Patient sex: M
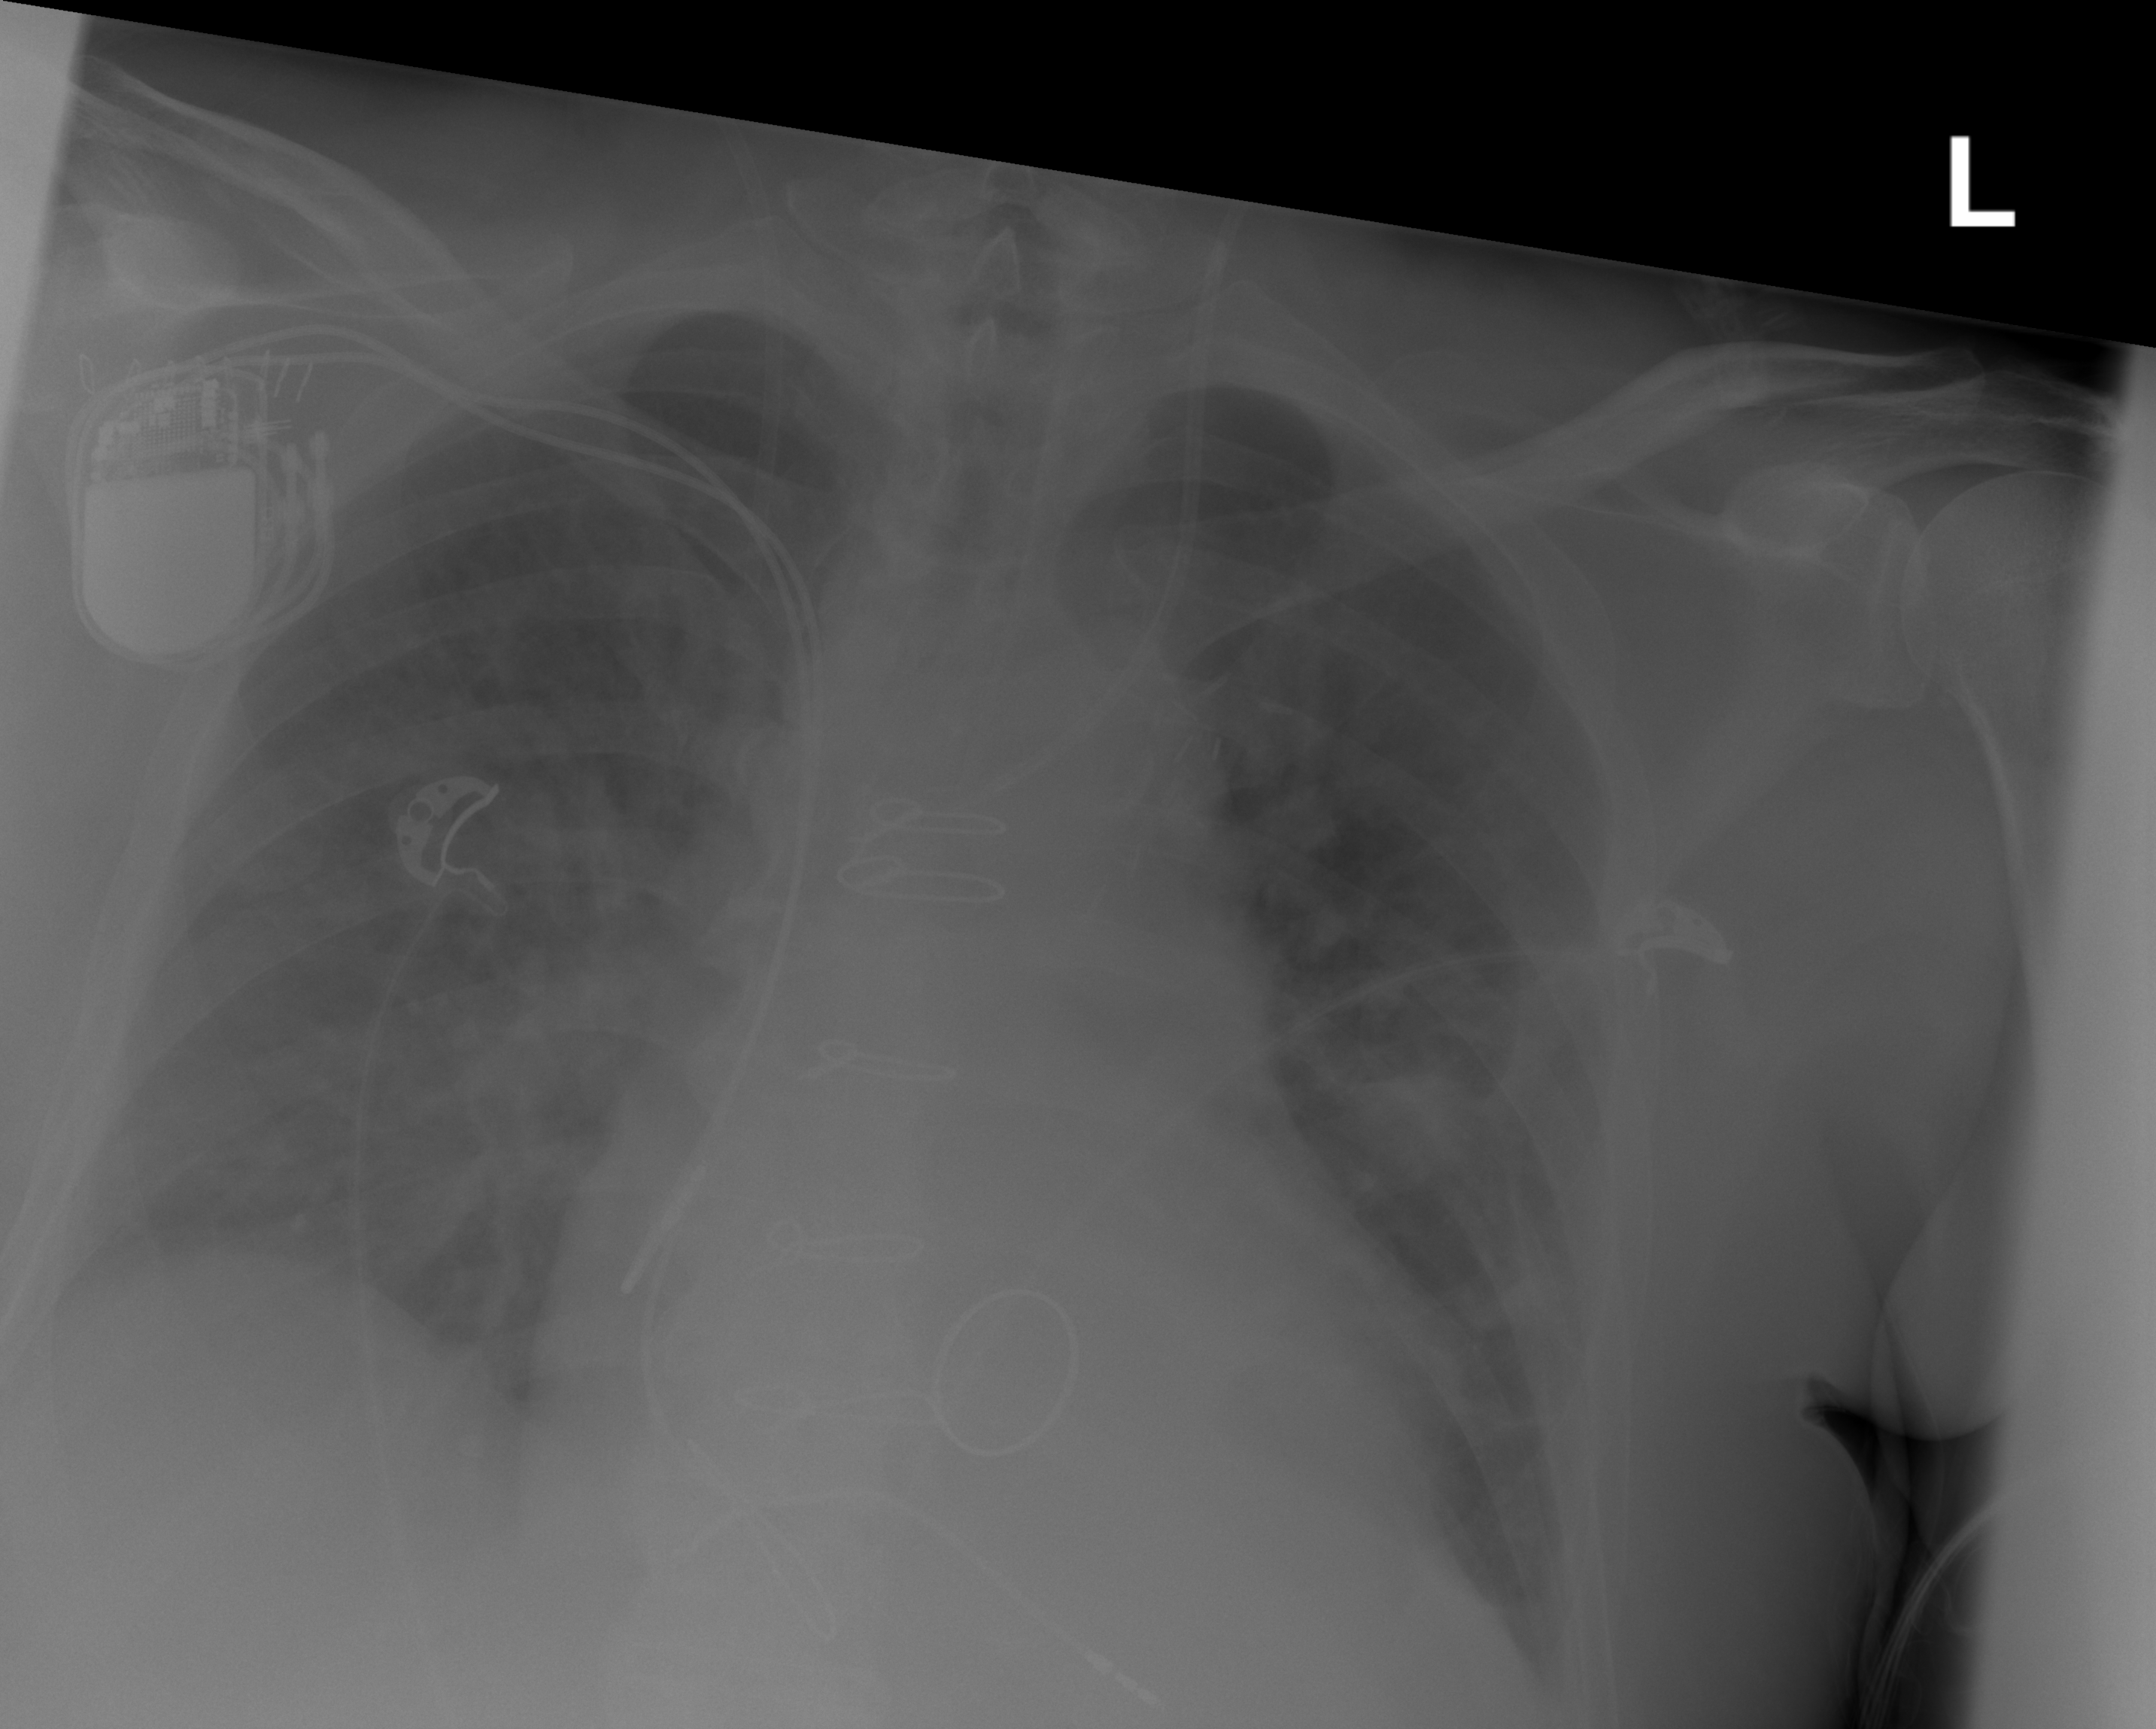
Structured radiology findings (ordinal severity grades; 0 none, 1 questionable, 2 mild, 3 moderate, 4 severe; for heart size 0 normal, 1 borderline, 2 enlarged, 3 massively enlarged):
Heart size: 2
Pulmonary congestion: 2
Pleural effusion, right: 0
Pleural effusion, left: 0
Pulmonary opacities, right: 0
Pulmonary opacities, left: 0
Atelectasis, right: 0
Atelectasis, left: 2